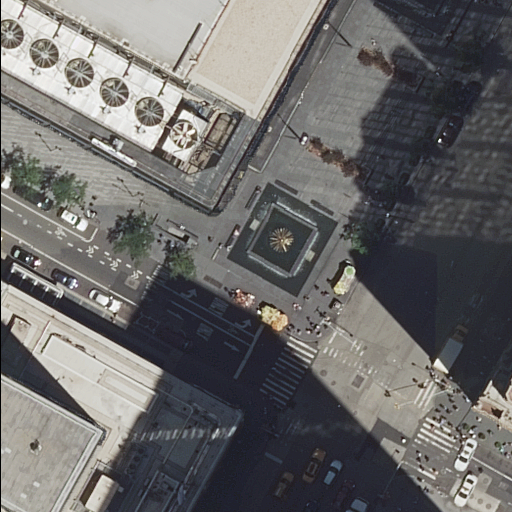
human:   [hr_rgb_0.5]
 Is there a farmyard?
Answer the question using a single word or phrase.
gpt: no

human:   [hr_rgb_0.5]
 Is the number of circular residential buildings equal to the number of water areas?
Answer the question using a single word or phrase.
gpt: no

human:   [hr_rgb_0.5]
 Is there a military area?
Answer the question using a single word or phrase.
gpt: no

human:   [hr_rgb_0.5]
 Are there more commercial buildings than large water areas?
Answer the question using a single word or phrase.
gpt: yes

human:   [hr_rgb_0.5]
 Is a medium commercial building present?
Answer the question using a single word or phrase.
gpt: no

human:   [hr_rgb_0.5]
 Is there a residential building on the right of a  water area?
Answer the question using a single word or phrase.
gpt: yes

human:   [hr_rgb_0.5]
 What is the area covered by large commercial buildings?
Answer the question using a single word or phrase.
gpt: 1847m2

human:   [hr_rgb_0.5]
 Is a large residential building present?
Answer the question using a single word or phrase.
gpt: yes

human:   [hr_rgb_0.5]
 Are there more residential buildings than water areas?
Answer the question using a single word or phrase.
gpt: no

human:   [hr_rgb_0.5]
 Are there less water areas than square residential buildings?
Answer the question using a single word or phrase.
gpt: no

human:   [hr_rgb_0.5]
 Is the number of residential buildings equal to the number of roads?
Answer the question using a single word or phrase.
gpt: no

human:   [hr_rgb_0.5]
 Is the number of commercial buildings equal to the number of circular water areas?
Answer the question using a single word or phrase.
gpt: no

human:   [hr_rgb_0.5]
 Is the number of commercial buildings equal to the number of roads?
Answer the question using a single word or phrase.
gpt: no

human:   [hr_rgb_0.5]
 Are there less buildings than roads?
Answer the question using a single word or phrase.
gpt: no

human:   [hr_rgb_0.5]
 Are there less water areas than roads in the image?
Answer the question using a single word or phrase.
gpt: yes

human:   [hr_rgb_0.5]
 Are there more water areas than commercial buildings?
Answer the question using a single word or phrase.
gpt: yes

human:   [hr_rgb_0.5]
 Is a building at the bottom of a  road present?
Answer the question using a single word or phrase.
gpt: yes

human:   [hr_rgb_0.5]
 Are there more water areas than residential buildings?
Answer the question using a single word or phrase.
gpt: no

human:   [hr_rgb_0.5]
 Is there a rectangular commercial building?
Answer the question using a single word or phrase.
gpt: yes

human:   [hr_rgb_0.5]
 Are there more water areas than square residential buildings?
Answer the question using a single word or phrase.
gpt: yes

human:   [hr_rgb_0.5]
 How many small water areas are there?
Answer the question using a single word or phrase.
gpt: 1

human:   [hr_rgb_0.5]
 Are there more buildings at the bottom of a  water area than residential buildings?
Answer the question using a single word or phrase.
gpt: no

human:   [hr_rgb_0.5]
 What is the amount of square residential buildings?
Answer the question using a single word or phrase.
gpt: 0

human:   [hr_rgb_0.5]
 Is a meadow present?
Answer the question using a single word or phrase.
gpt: no

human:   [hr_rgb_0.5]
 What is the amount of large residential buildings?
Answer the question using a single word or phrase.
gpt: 1

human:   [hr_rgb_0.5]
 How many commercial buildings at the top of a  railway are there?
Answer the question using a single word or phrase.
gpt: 0

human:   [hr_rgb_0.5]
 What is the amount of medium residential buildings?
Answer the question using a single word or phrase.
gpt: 0

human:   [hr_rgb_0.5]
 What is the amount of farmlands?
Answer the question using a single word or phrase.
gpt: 0

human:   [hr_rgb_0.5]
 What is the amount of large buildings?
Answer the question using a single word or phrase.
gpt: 2

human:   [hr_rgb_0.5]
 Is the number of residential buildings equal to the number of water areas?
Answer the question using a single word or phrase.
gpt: yes

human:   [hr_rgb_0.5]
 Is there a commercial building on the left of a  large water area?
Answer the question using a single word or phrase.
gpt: no

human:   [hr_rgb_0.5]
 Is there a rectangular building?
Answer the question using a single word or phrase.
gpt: yes

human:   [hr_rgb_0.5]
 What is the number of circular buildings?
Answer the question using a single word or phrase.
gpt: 0

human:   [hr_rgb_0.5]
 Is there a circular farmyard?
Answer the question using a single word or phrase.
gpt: no

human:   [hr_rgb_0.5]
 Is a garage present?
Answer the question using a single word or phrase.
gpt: no

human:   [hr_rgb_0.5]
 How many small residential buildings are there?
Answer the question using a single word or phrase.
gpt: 1